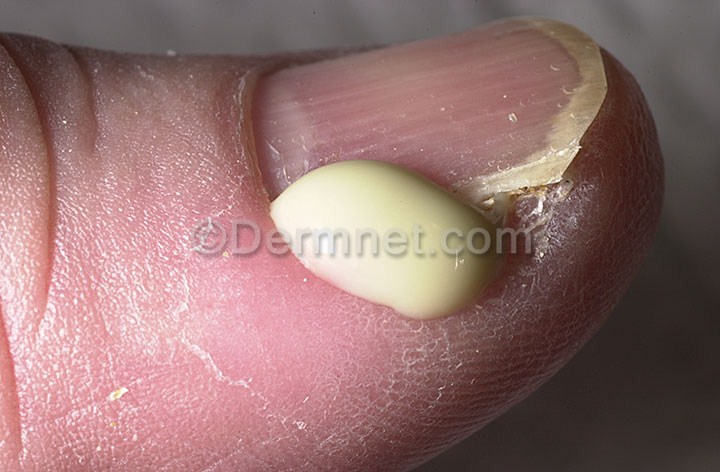
Disease: Nail Fungus and other Nail Disease